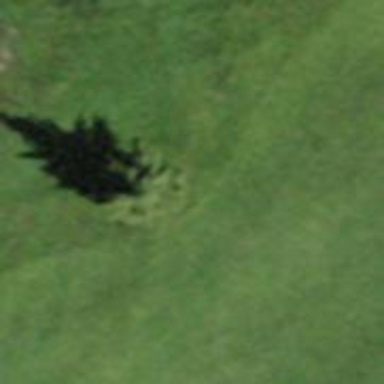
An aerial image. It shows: Needle-leaved tree in its natural environment.